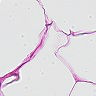
Metastatic tissue present: no